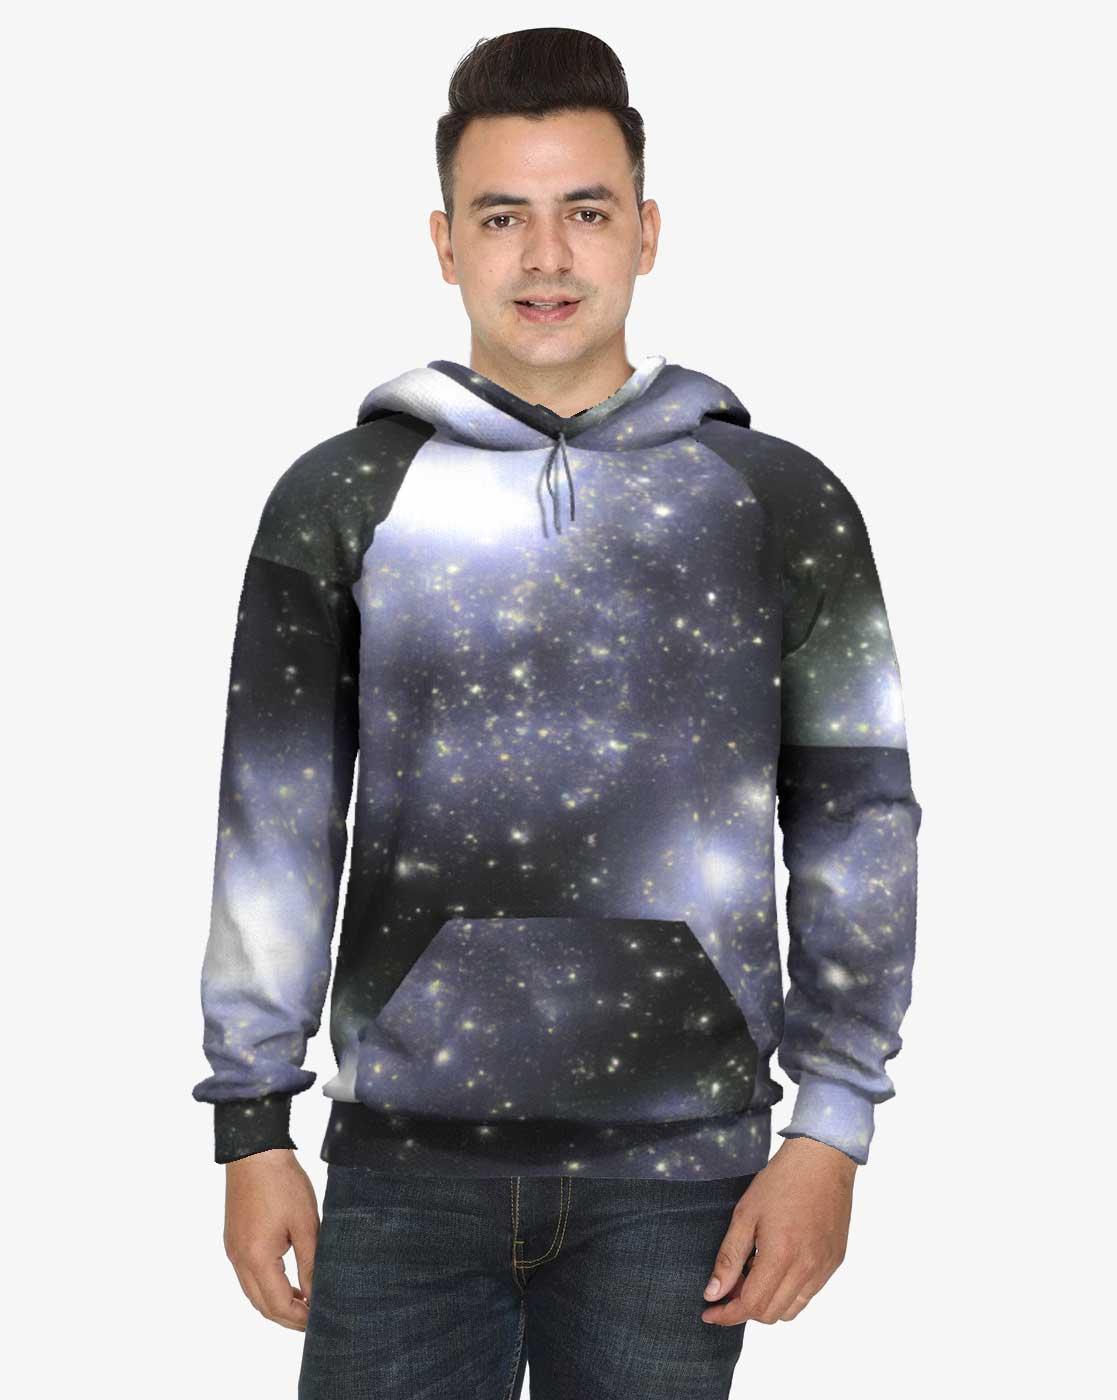
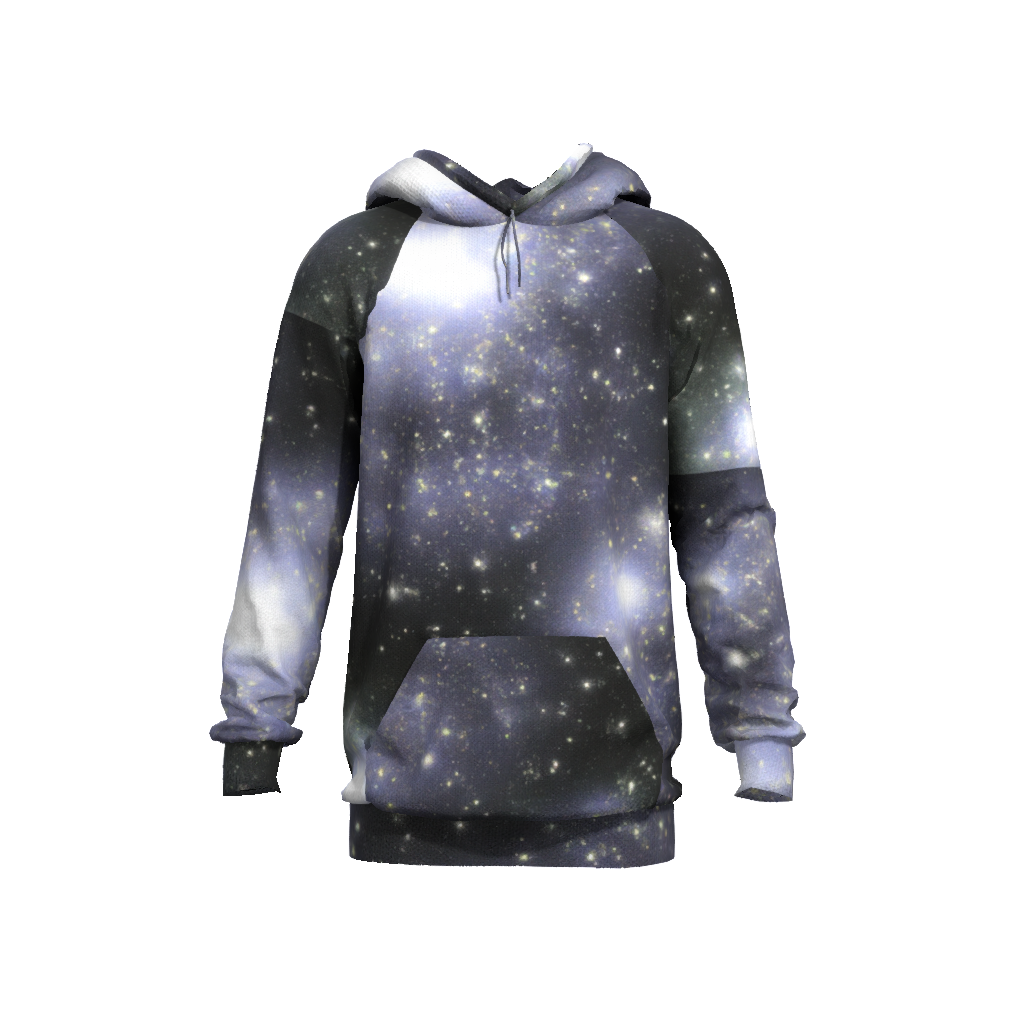
Clothing description: black starry sky all over print hooded